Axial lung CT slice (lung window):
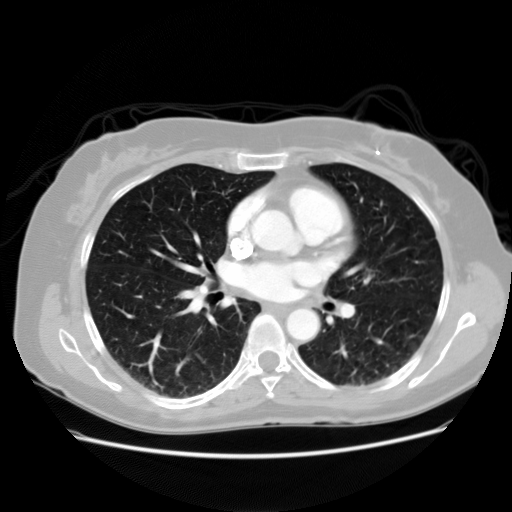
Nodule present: no